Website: ulta-beauty
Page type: payment
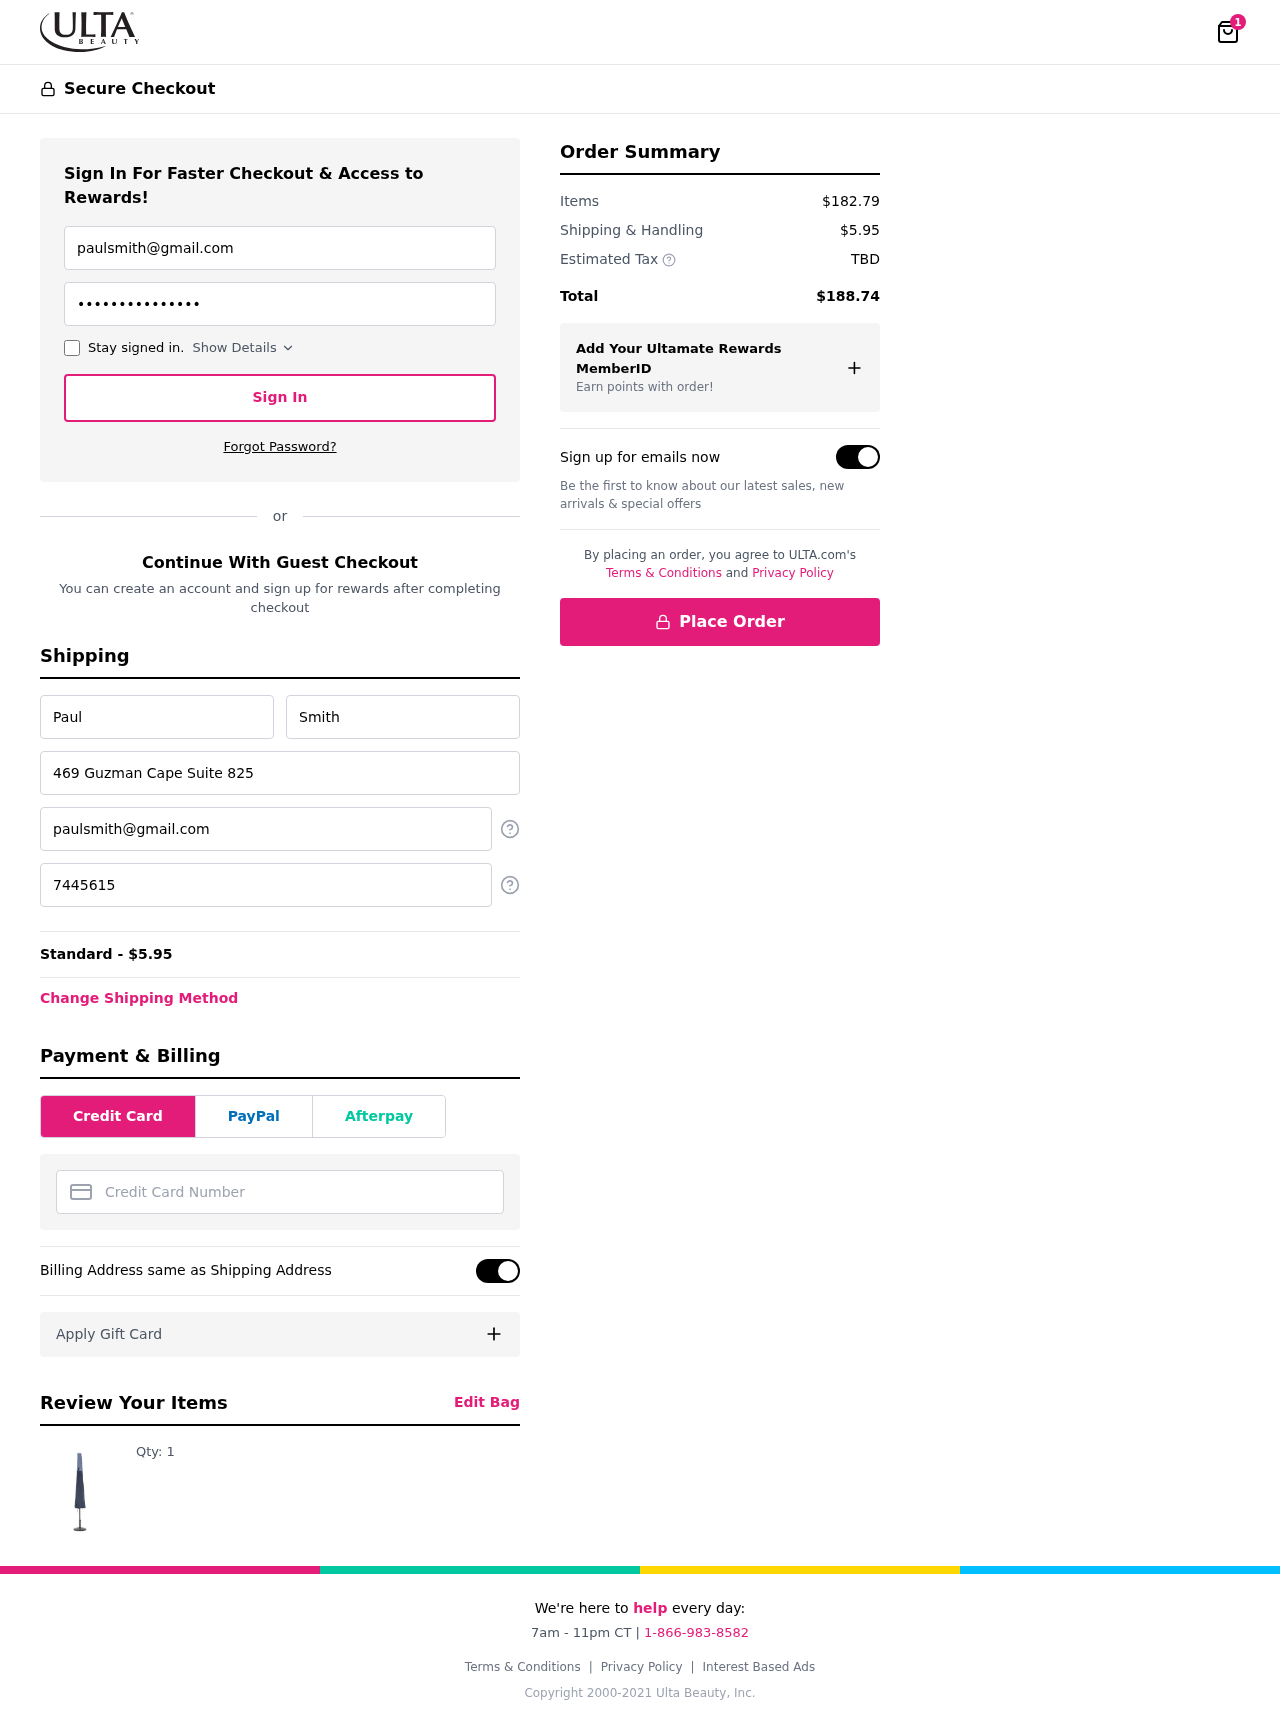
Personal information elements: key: PII_CARD_NUMBER
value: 4979 9008 4347 0360
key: PII_EMAIL
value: paulsmith@gmail.com
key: PII_FIRSTNAME
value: Paul
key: PII_LASTNAME
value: Smith
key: PII_PHONE
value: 7445615429
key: PII_STREET
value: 469 Guzman Cape Suite 825
Product elements: key: PRODUCT1_QUANTITY
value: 1
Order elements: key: ORDER_NUM_ITEMS
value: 1
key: ORDER_SHIPPING_COST
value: $5.95
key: ORDER_SHIPPING_COST
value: Standard - $5.95
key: ORDER_SUBTOTAL
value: $182.79
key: ORDER_TAX
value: TBD
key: ORDER_TOTAL
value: $188.74